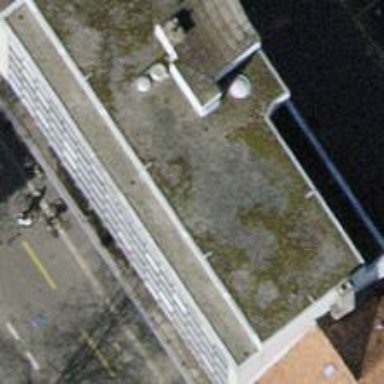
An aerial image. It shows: Commercial building.